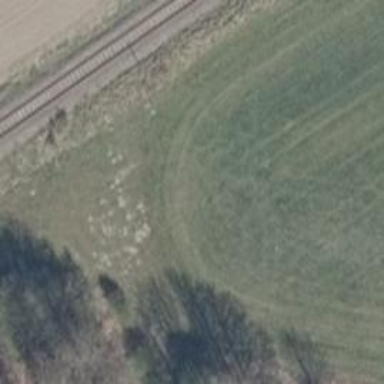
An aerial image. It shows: Grassy track with grade 5 track type.